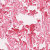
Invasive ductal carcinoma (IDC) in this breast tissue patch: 0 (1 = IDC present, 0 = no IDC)